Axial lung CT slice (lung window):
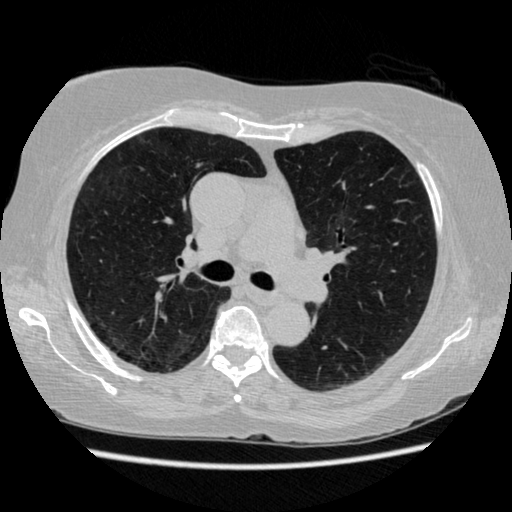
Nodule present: no